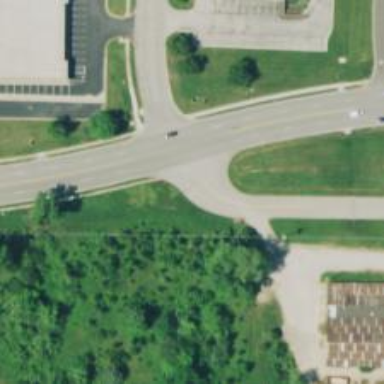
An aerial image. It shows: Road with stop sign.